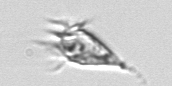
Label: Paratontonia_gracillima